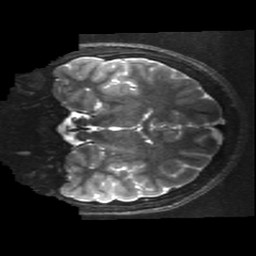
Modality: T2w
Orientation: coronal
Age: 15
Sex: male
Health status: ill
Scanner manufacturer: ge
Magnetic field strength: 3 T
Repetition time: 7.5 s
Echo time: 0.1015 s